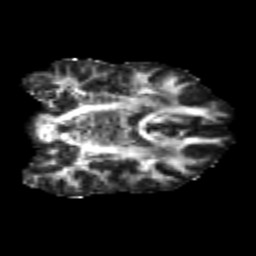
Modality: FA
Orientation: coronal
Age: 23
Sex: male
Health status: healthy
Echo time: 0.074 s